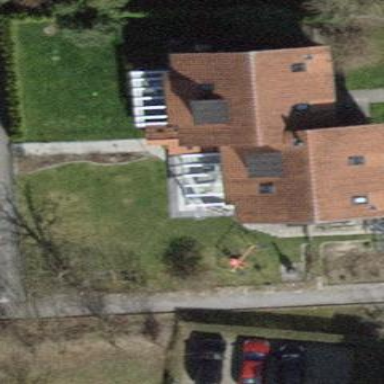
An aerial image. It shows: Semi-detached house with gabled roof.